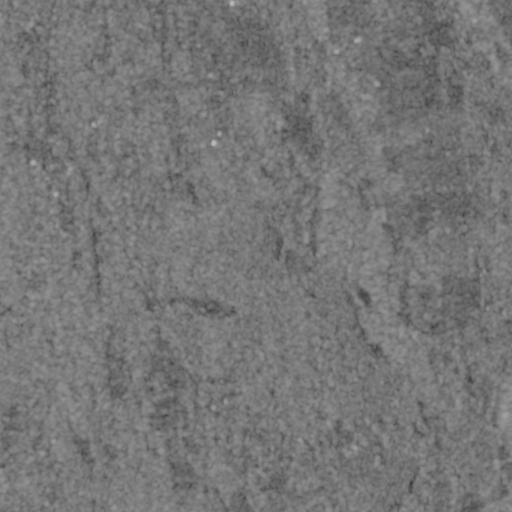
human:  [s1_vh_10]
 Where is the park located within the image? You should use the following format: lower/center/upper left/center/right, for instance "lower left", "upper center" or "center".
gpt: The park is located in the upper left of the image.
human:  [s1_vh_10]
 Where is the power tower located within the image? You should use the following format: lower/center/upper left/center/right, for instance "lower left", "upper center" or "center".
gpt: The power tower is located in the lower right of the image.
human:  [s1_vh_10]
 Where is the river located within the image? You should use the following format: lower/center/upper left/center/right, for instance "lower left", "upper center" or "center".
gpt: The river is located in the lower right of the image.
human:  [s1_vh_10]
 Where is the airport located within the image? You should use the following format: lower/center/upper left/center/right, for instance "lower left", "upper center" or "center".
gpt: There is no airport in the image.

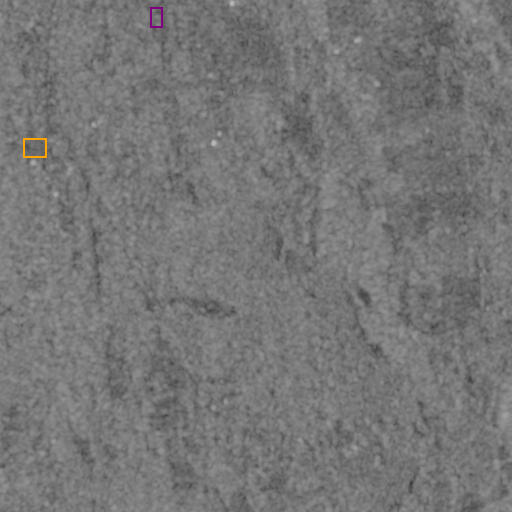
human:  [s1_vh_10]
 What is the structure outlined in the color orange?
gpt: The structure outlined in orange is a park.
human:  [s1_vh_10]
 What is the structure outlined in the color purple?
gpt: The structure outlined in purple is a building.
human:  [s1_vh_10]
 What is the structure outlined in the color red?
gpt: There is no red outline.